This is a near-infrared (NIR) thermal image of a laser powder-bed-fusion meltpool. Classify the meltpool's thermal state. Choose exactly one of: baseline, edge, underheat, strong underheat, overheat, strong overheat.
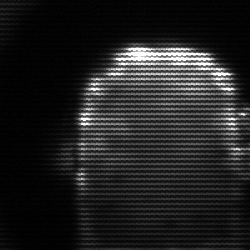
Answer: baseline